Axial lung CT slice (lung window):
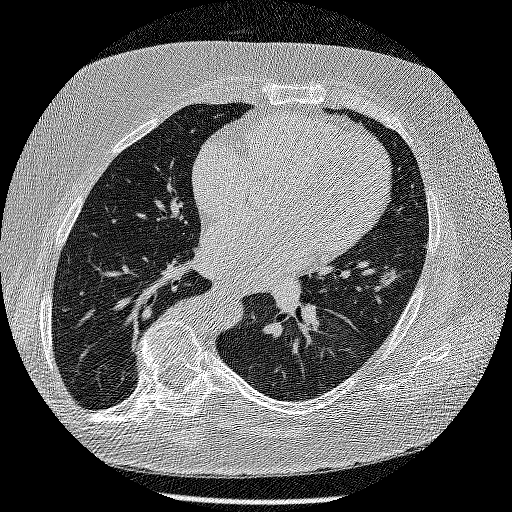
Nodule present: yes
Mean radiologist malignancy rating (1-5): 3